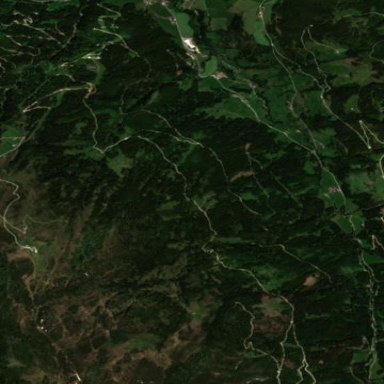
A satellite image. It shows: Forest.